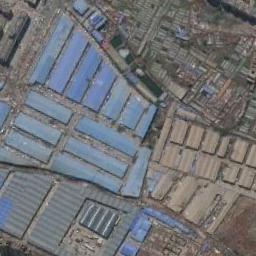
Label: industrial_area